Interaction volume radius: 10 \u00c5
Interaction volume height: 15 \u00c5
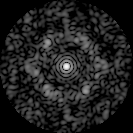
Disorder parameter: 0.6967